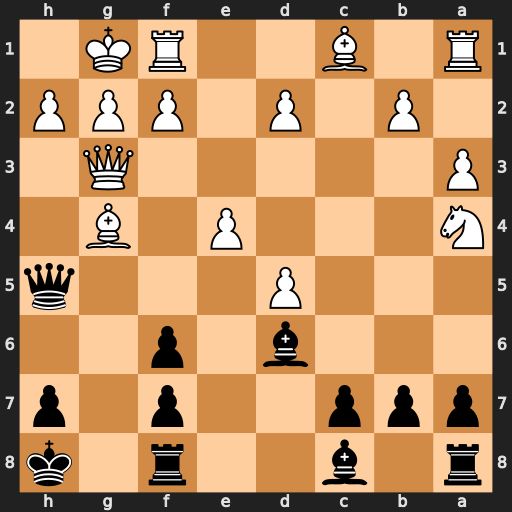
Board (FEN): r1b2r1k/ppp2p1p/3b1p2/3P3q/N3P1B1/P5Q1/1P1P1PPP/R1B2RK1
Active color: b
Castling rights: -
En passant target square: -
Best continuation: Bxg4 f4 Rg8